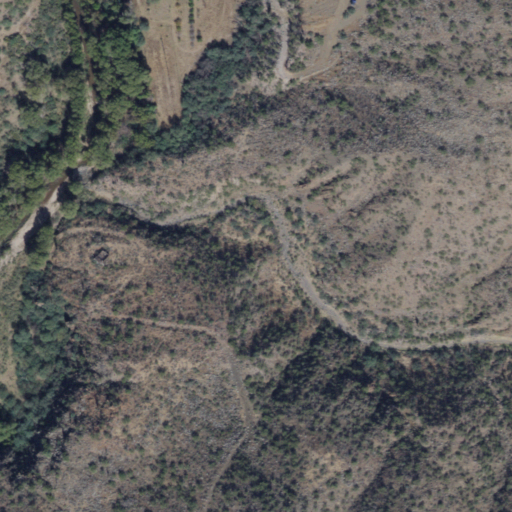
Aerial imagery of valley in Arizona named Oak Spring Canyon containing shrub, woody wetlands, and herbaceous wetlands